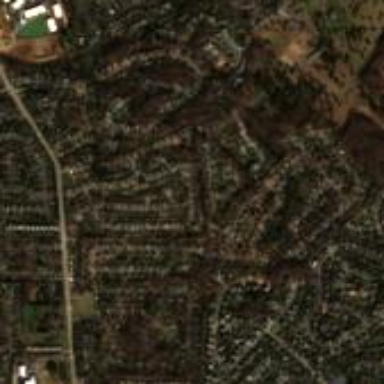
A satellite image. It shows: Residential area composed of single-family homes.